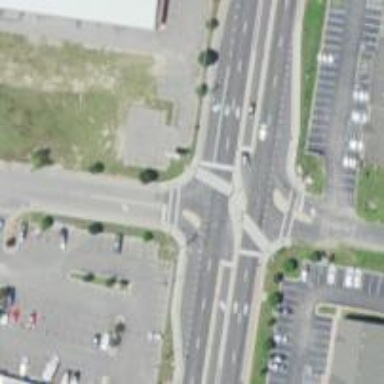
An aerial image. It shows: Zebra crossing on the road.